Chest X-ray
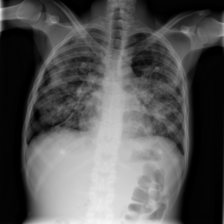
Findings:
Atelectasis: negative
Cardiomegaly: negative
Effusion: positive
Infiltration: negative
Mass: negative
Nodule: negative
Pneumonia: negative
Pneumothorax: negative
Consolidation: negative
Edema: negative
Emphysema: negative
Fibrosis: negative
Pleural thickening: negative
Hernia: negative